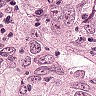
Metastatic tissue present: yes